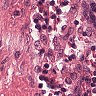
Metastatic tissue present: no